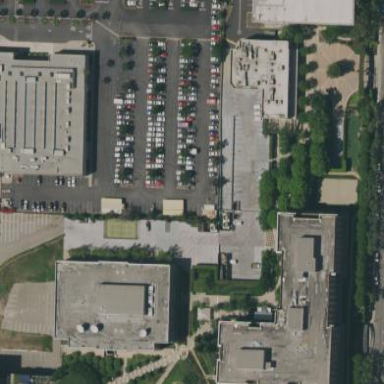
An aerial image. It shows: Parking area.